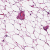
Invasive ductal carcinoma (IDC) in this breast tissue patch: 0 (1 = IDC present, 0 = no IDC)